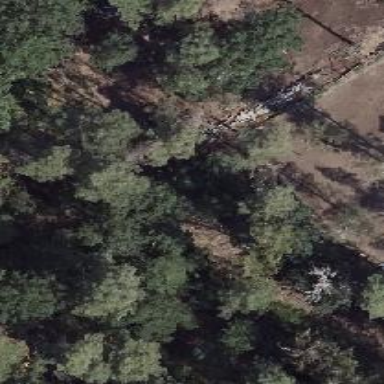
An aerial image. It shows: Disused railway.